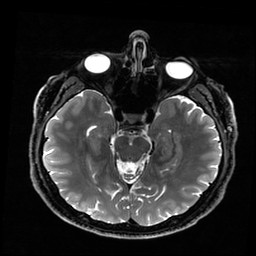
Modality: T2w
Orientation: sagittal